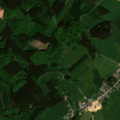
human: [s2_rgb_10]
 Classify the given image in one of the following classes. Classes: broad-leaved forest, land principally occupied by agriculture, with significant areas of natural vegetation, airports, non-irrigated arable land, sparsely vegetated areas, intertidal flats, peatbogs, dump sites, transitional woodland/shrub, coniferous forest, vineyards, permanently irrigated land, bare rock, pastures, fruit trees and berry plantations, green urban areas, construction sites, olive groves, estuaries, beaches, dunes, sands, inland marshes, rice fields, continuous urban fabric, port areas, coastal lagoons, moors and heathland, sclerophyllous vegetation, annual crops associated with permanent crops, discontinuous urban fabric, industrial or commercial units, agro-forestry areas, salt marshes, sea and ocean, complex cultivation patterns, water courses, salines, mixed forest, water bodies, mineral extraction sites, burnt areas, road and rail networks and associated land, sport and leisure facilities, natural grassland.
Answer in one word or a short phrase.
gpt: discontinuous urban fabric, non-irrigated arable land, complex cultivation patterns, land principally occupied by agriculture, with significant areas of natural vegetation, mixed forest